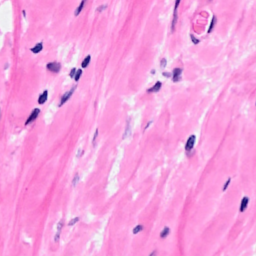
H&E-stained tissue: Breast